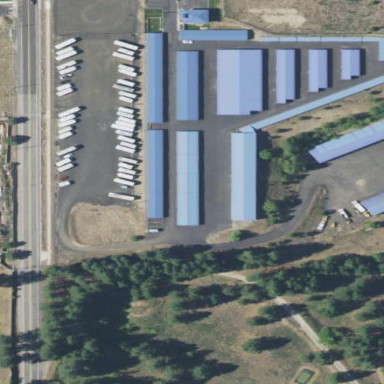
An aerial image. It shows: Storage rental shop located in building.